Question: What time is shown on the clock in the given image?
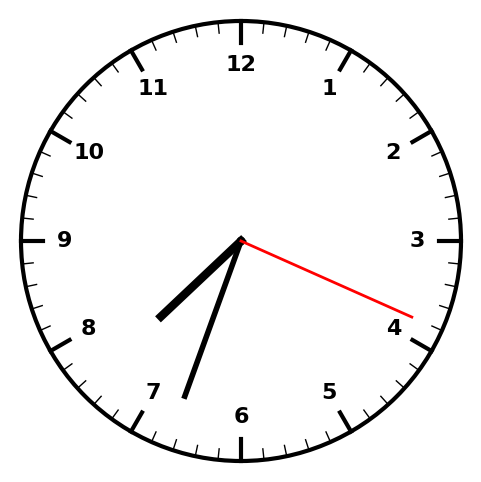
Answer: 07:33:19